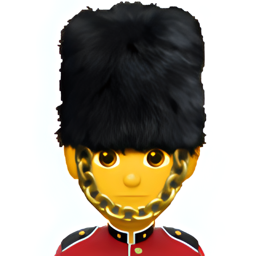
Name: guardsman
Emoji: 💂
Group: People & Body
Sub-group: person-role